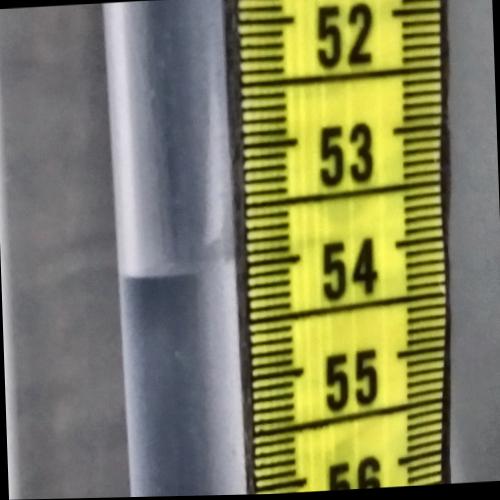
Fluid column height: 54.0 cm